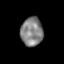
Tissue: skin
Cell type: Epithelial cells
Senescence score: 0.2729
Nuclear area (px): 622
Mean DAPI intensity: 130.445